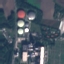
Land use / land cover: Industrial